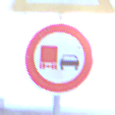
Verkehrszeichen: UeberholverbotKraftfahrzeuge
Zusatzzeichen oben: KurveLinks
Umgebung: Outdoor, Suburban
Tageszeit: SunriseSunset
Wetter: PartlyCloudy
Licht: Natural
Jahreszeit: NotSpecified
Kontrast: LowContrast